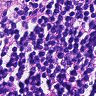
Metastatic tissue present: no